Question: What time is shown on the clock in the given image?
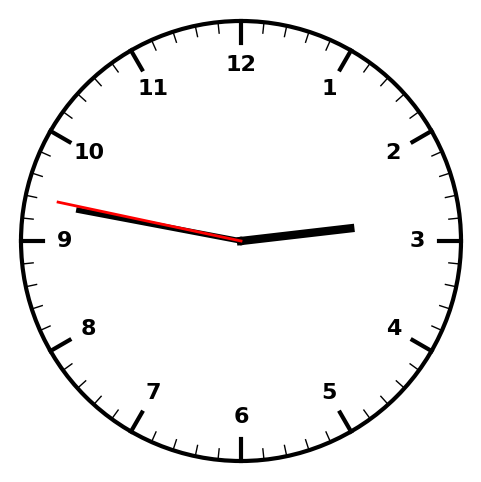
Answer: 02:46:47